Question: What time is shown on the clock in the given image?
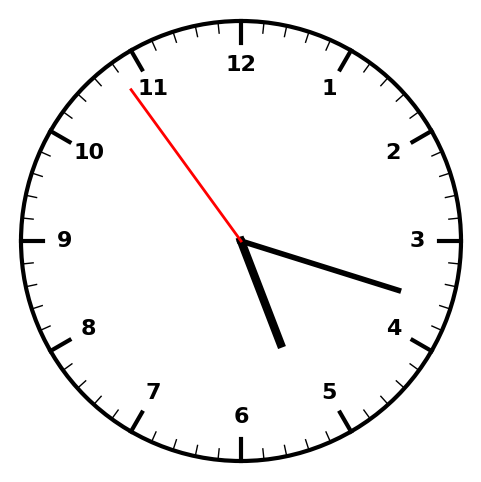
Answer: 05:17:54